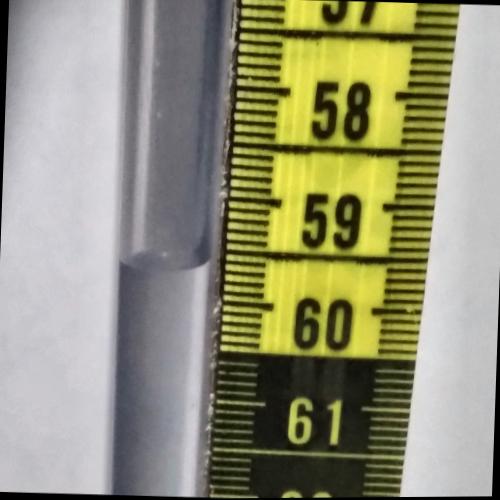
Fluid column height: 59.6 cm